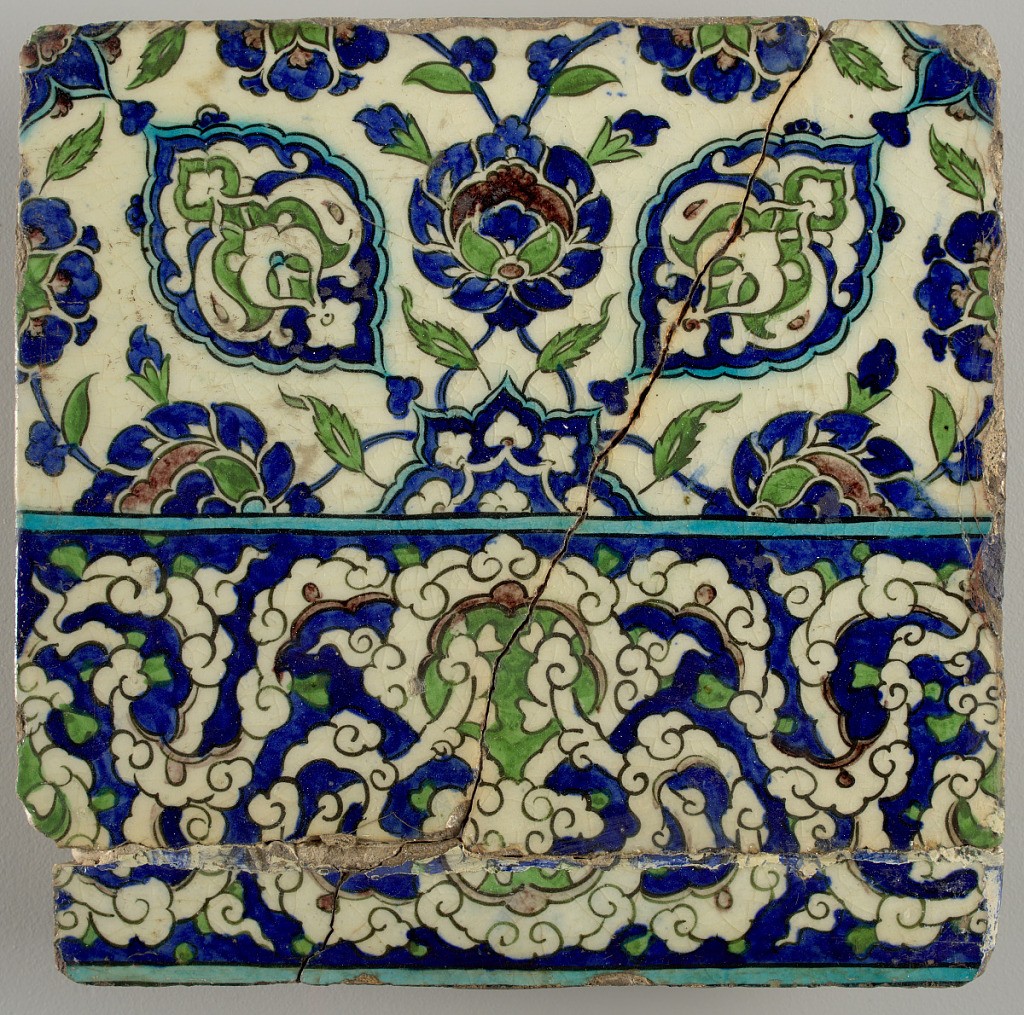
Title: Wall tile
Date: late 16th–early 17th century
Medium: Lead-glazed earthenware
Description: Border tile decorated in white, cobalt, turquoise, apple-green, and purple with black lines. Lower part forms part of a continuous arabesque frieze featuring interwoven cloud bands. Upper half composed of two quadrants of a four quadrant repeating design, make up of a system of conventionalized blossoms, leaves, stems, and arabesques in shaped cartouches.